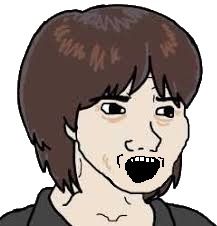
Label: 5_Soyjak